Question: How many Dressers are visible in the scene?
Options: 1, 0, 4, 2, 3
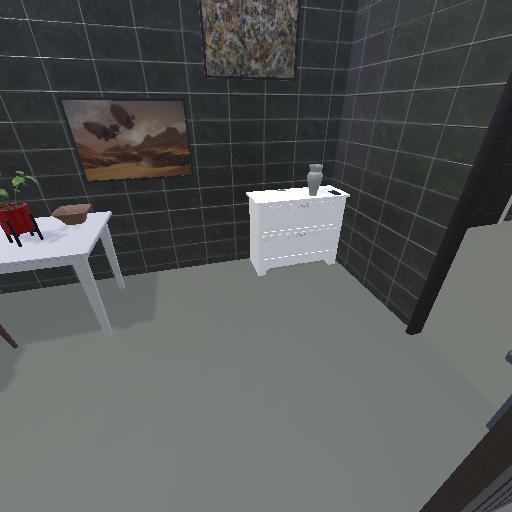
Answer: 1